Question: I'm studying Rails, and start with Rails 4, but using a Rails 3 book.
Beginning Rails 3 - Cloves Carneiro Jr.,andRida Al Barazi
In certain chapter
## app/views/articles/show.html.erb
'''
<%= render @article %>
<hr>
<h3>Comments</h3>
<div id="comments">
<%= render @article.comments %>
</div>
<% # render :file => 'comments/new' %>
<%= link_to 'new comment', new_article_comment_path(@article, :format => :js), :remote => true, :id => 'new_comment_link' %>
<%= link_to 'Edit', edit_article_path(@article) %> |
<%= link_to 'Back', articles_path %>
'''
But this code:
'''
<%= link_to 'new comment', new_article_comment_path(@article, :format => :js), :remote => true, :id => 'new_comment_link' %>
'''
Doesn't work.

'''
Rendered comments/new.js.erb (2051.2ms)
Completed 500 Internal Server Error in 2065ms
ActionView::Template::Error (stack level too deep):
actionpack (4.0.0) lib/action_dispatch/http/mime_type.rb:245
Rendered c:/RailsInstaller/Ruby1.9.3/lib/ruby/gems/1.9.1/gems/actionpack-4.0.0/lib/action_dispatch/middleware/templates/rescues/template_error.erb within rescues/layout (17.0ms)
'''
I create a 'new.js.erb' in 'app/views/comments/new.js.erb':
'''
$("<%= escape_javascript render(:file => 'comments/new') %>").insertAfter('#comments');
$("#new_comment_link").hide();
'''
But in Google Chrome console the request return .
## rake routes:
<URL>
## routes
'''
Blog::Application.routes.draw do
root :to => "articles#index"
resources :articles do
resources :comments
end
resources :users
resource :session
match '/login' => "sessions#new", :as => "login", :via => 'get'
match '/logout' => "sessions#destroy", :as => 'logout', :via => 'get'
end
'''
## model/article.rb
'''
class Article < ActiveRecord::Base
validates :title, :presence => true
validates :body, :presence => true
belongs_to :user
has_and_belongs_to_many :categories
has_many :comments
# Check later
# accepts_nested_attributes_for :categories
scope :published, lambda {where("articles.published_at IS NOT NULL")}
scope :draft, lambda {where("articles.published_at IS NULL")}
scope :recent, lambda { published.where("articles.published_at > ?", 1.week.ago.to_date) }
scope :where_title, lambda { |term| where("articles.title LIKE ?", "%#{term}%}") }
def long_title
"#{title} - #{published_at}"
end
def published?
published_at.present?
end
def owned_by?(owner)
return false unless owner.is_a? User
user == owner
end
end
'''
## model/comment.rb
'''
class Comment < ActiveRecord::Base
belongs_to :article
validates :name, :email, :body, :presence => true
validate :article_should_be_published
after_create :email_article_author
def article_should_be_published
errors.add(:article_id, "is not published yet") if article && !article.published?
end
def email_article_author
logger.info("We will notify #{article.user.email} in Chapter 9")
end
end
'''
## Partially Solved
I change the path to render file, for: 'comments/new.html.erb', and works.
But, I don't know if is the best/correct soluction. For example: in render action, don't have any ':format' attribute.
---
## Environment
- - - - -
---
# Thanks
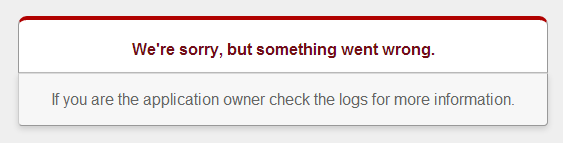
Answer: Solved!
I don't if is the better solution, but works:
'''
$("<%= escape_javascript render(:file => 'comments/new', :formats => :html) %>").insertAfter('#comments');
$("#new_comment").hide().slideDown();
$("#new_comment_link").hide();
'''
## Solution
'''
:formats => :html
'''